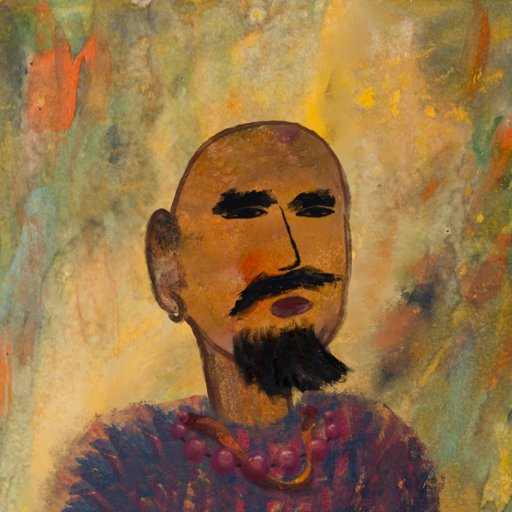
Background: Comrade, Head And Neck Side: Pipe, Face Side: Mosgoul, Bust: In_The_Sun, Hair Side: Blank, Head Accessory: Blank, Second Necklace: Comrade, Necklace: Irani_2, Baby: Blank